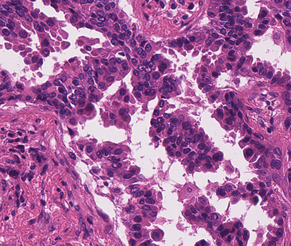
Tumor epithelial tissue: yes
Tumor-associated stroma tissue: yes
Normal tissue: no